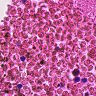
Metastatic tissue present: no